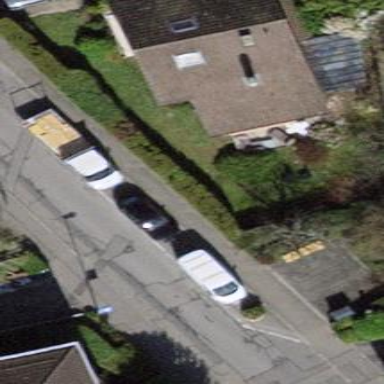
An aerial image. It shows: Simple and straightforward house.